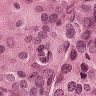
Metastatic tissue present: yes